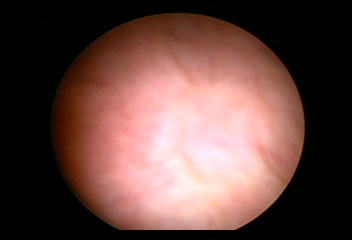
Modality: WLC
Class: Normal mucosa
Bladder cancer association: No